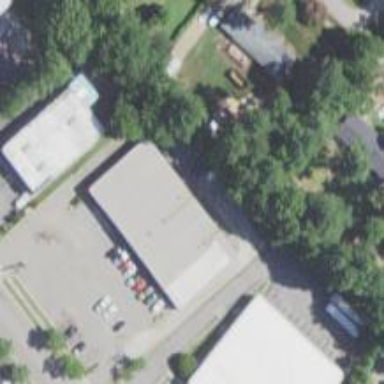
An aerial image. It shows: Commercial building.